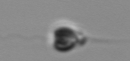
Label: Apedinella